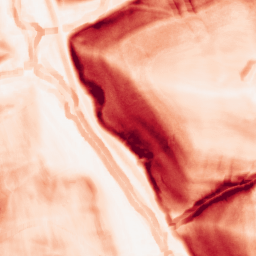
Category: morphological
Decomposition family: morphological_gradient
Decomposition parameters: size: 7
shape: square
Upsampling method: sinc_blackman
Upsampling parameters: scale: 2
kernel_size: 16
Upsampling scale: 2